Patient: sex F, age 35
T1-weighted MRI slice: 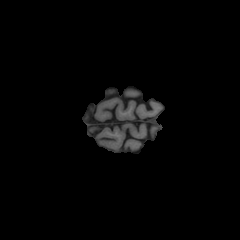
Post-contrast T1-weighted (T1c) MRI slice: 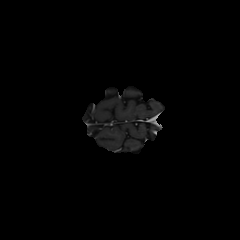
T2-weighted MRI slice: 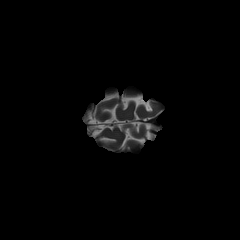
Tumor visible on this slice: no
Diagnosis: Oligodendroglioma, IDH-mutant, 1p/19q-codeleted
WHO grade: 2